Field crop: maize
Growth stage: 2
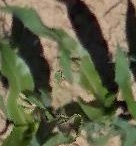
Species: maize